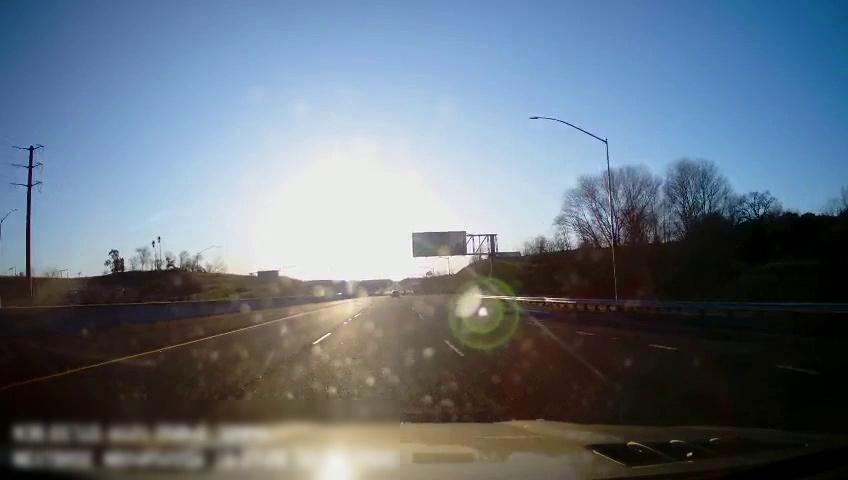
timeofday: Day
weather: Sunny
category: Drivable Space
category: Lanes | Alternate Lane
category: Lanes | Alternate Lane
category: Lanes | Current Lane
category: Lanes | Current Lane
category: Lanes | Alternate Lane
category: Traffic | Signs